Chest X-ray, PA view. Patient: 43 years old, sex M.
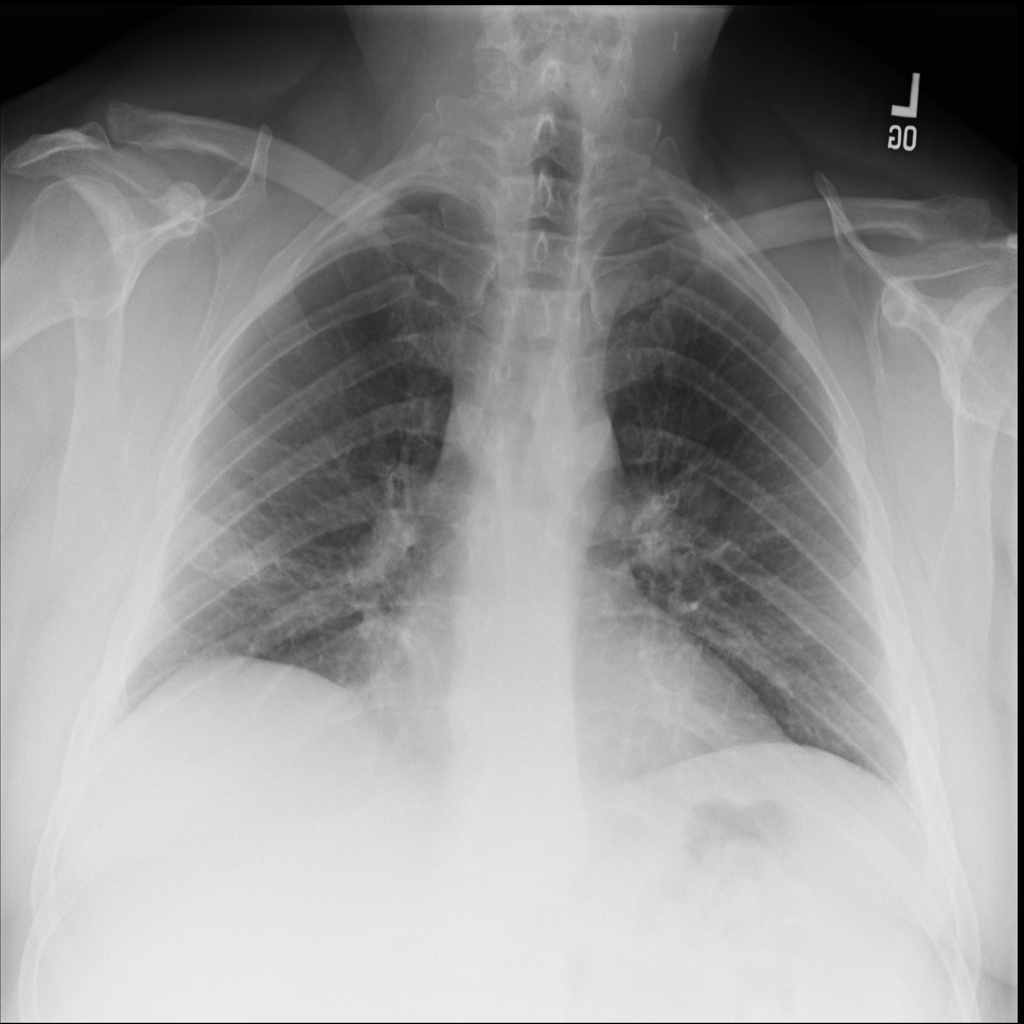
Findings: No Finding